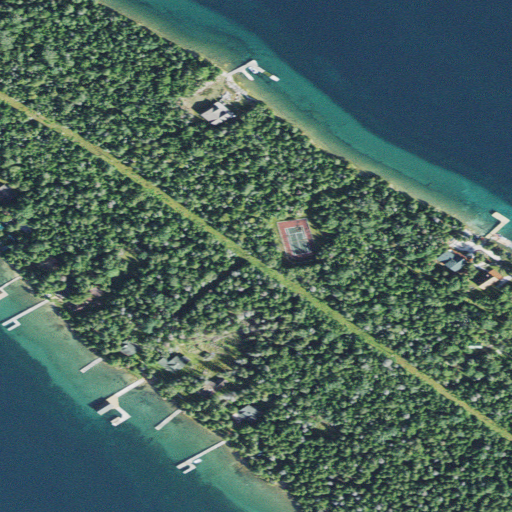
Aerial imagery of island in Michigan named Coryell Island containing evergreen forest, open water, open development, woody wetlands, low intensity development, medium intensity development, barren land, and herbaceous wetlands